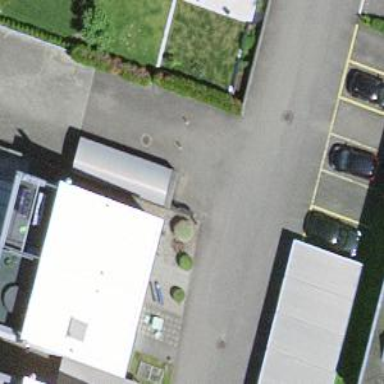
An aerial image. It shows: Residential building.